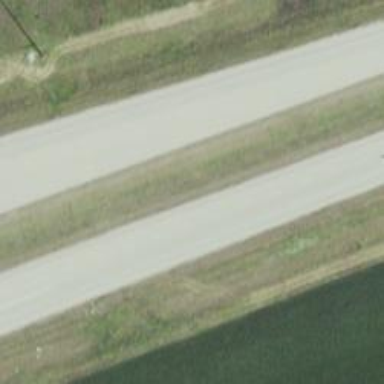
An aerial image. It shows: Service road.